一年级 · 算术
(4 分) 连线。

5

$4 \quad 3$

32

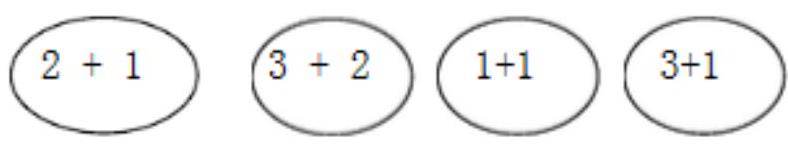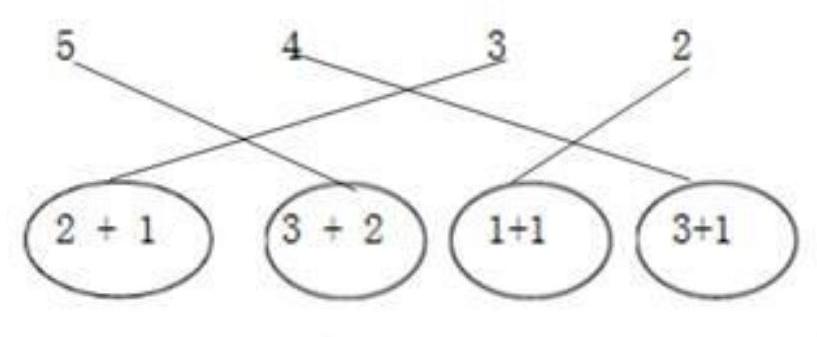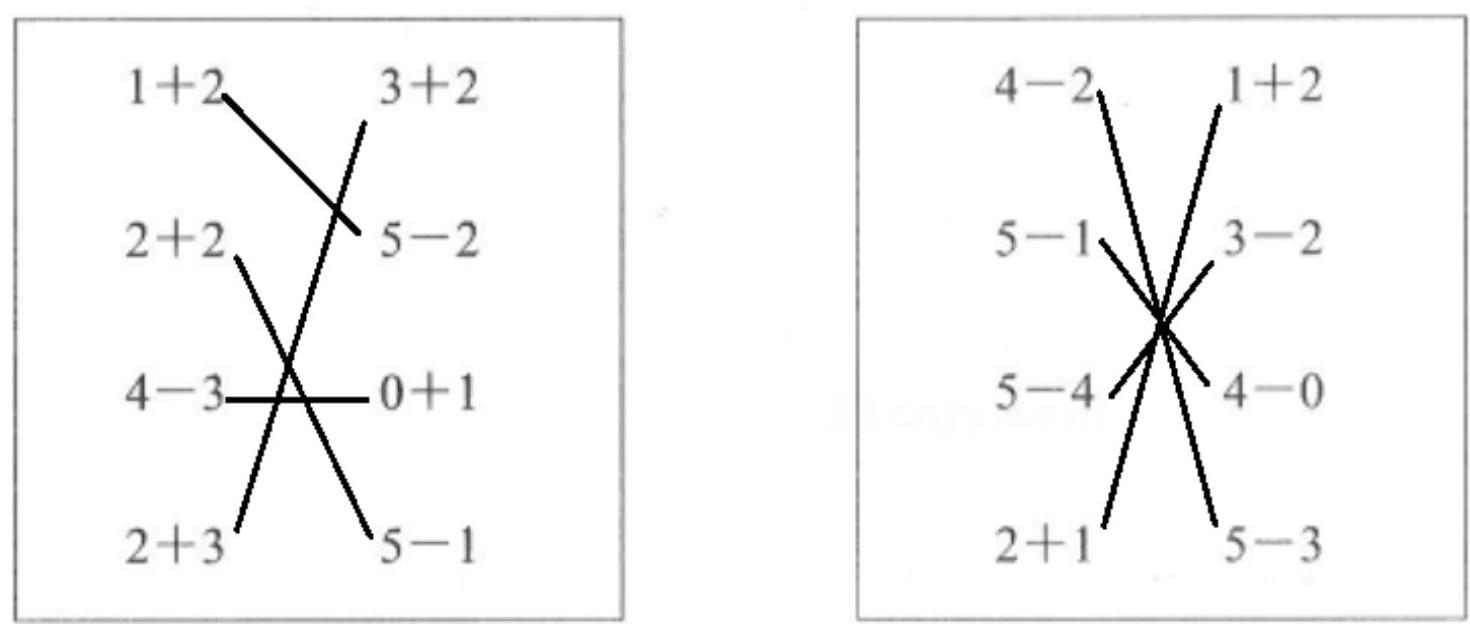
答案:

24 ._详解